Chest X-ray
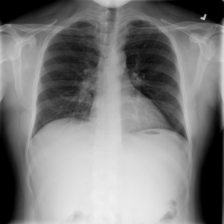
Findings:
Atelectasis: negative
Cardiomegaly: negative
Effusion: negative
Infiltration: negative
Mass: negative
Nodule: negative
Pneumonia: negative
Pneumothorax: negative
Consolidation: negative
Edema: negative
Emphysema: negative
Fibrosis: negative
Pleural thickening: negative
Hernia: negative